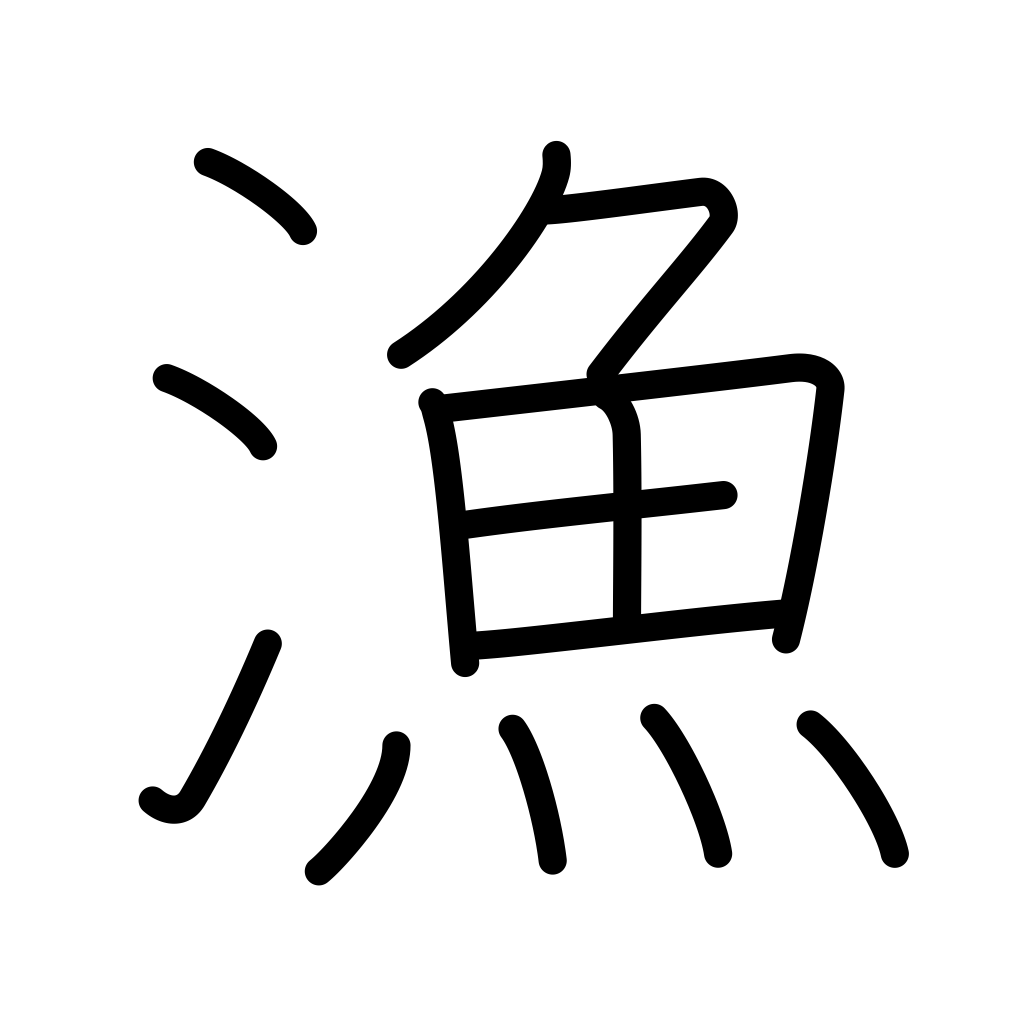
Meaning: fishing, fishery